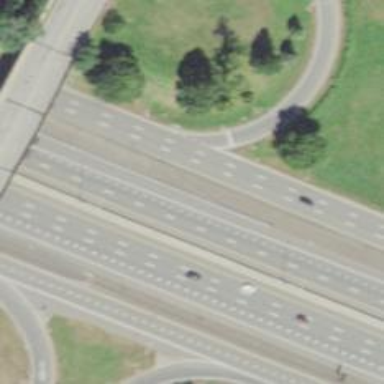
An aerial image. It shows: Secondary road that functions as expressway.